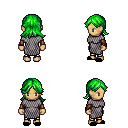
a pixel art fantasy rpg character, female body template, human, tanned skin, chain mail, gold greaves, green loose hair, leather bracers, black slippers, four views (front, back, left, right), 2x2 character sprite sheet, small pixel art, hard edges, no anti-aliasing